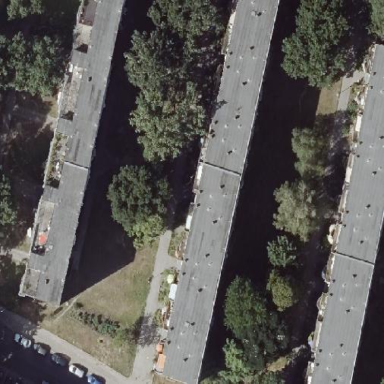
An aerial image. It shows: Flat-roofed apartment building.